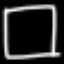
Label: square